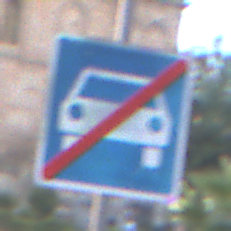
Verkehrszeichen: EndeKraftfahrstrasse
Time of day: SunriseSunset
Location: Outdoor (Urban)
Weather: PartlyCloudy
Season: NotSpecified
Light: Natural